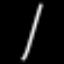
Label: line